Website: apple
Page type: customer-info-address
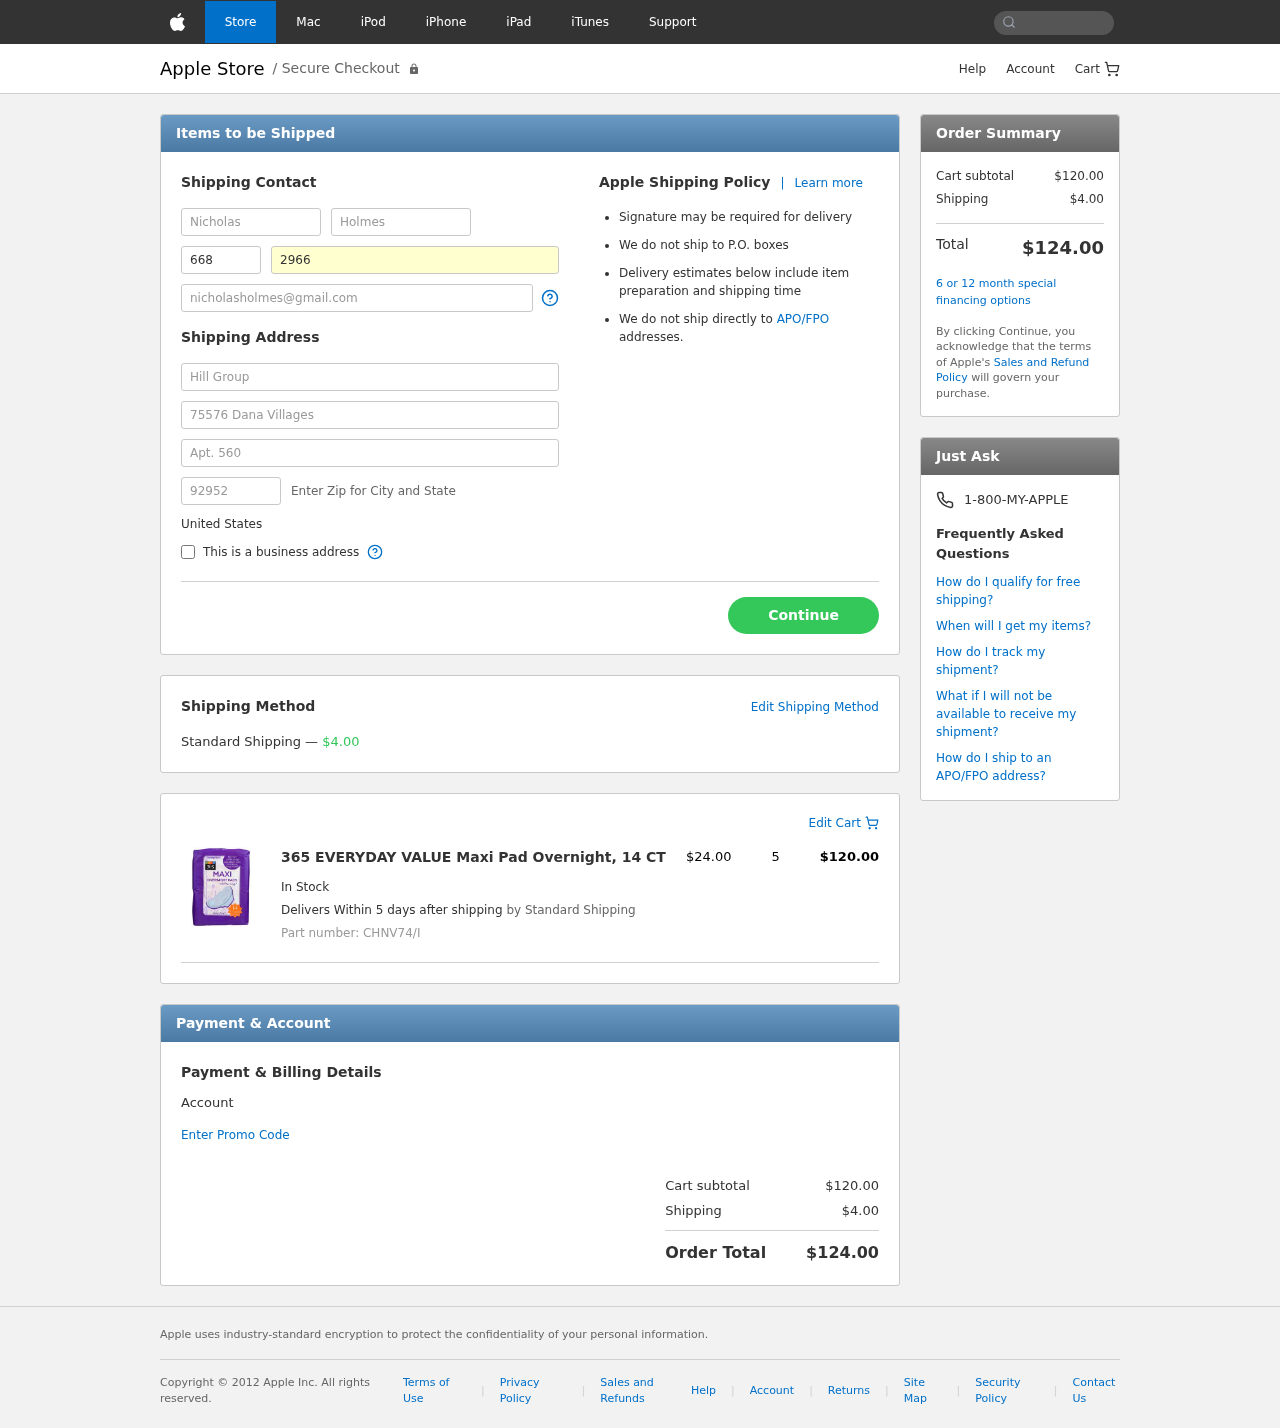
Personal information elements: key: PII_COUNTRY
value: United States
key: PII_FIRSTNAME
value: Nicholas
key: PII_LASTNAME
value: Holmes
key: PII_PHONE_AREA
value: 668
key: PII_PHONE_LINE
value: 2966
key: PII_EMAIL
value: nicholasholmes@gmail.com
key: PII_COMPANY
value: Hill Group
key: PII_STREET
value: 75576 Dana Villages
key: PII_STREET2
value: Apt. 560
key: PII_POSTCODE
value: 92952
Product elements: key: PRODUCT1_NAME
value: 365 EVERYDAY VALUE Maxi Pad Overnight, 14 CT
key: PRODUCT1_PRICE
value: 24
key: PRODUCT1_QUANTITY
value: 5
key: PRODUCT1_SKU
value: CHNV74/I
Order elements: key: ORDER_SHIPPING_COST
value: $4.00
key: ORDER_ITEM_TOTAL
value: $120.00
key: ORDER_SUBTOTAL
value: $120.00
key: ORDER_TOTAL
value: $124.00